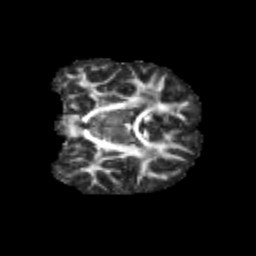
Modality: FA
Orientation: coronal
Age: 13
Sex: male
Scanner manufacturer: siemens
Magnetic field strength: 3 T
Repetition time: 3.8 s
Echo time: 0.07 s